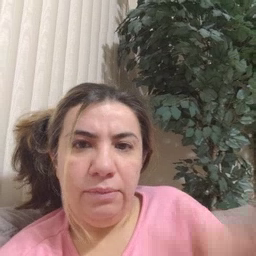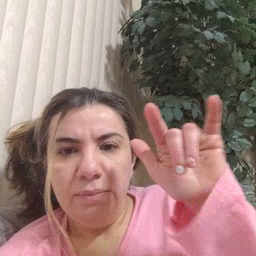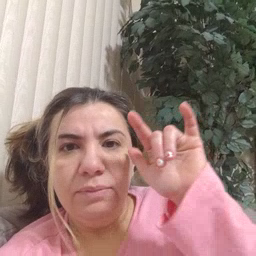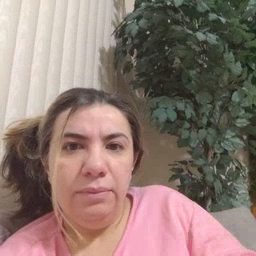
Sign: airplane